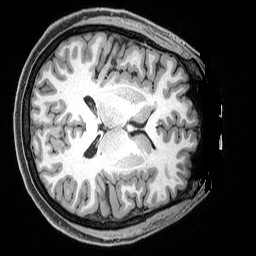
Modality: T1w
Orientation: axial
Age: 39
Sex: female
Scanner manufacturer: siemens
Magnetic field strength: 3 T
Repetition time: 2.5 s
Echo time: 0.0029 s